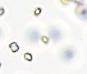
Label: Phaeocystis